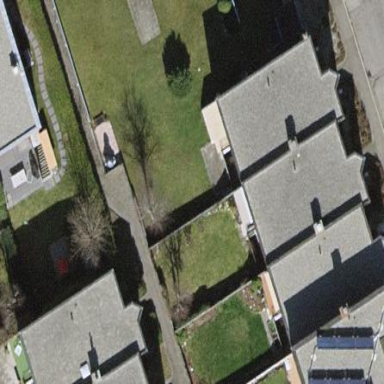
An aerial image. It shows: Residential garden.